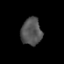
Tissue: prostate
Cell type: Fibroblasts
Senescence score: 0.7284
Nuclear area (px): 544
Mean DAPI intensity: 83.862